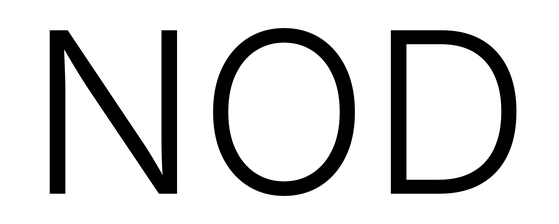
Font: Inter_Light